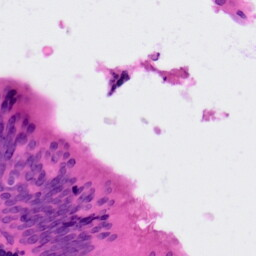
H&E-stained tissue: Colon